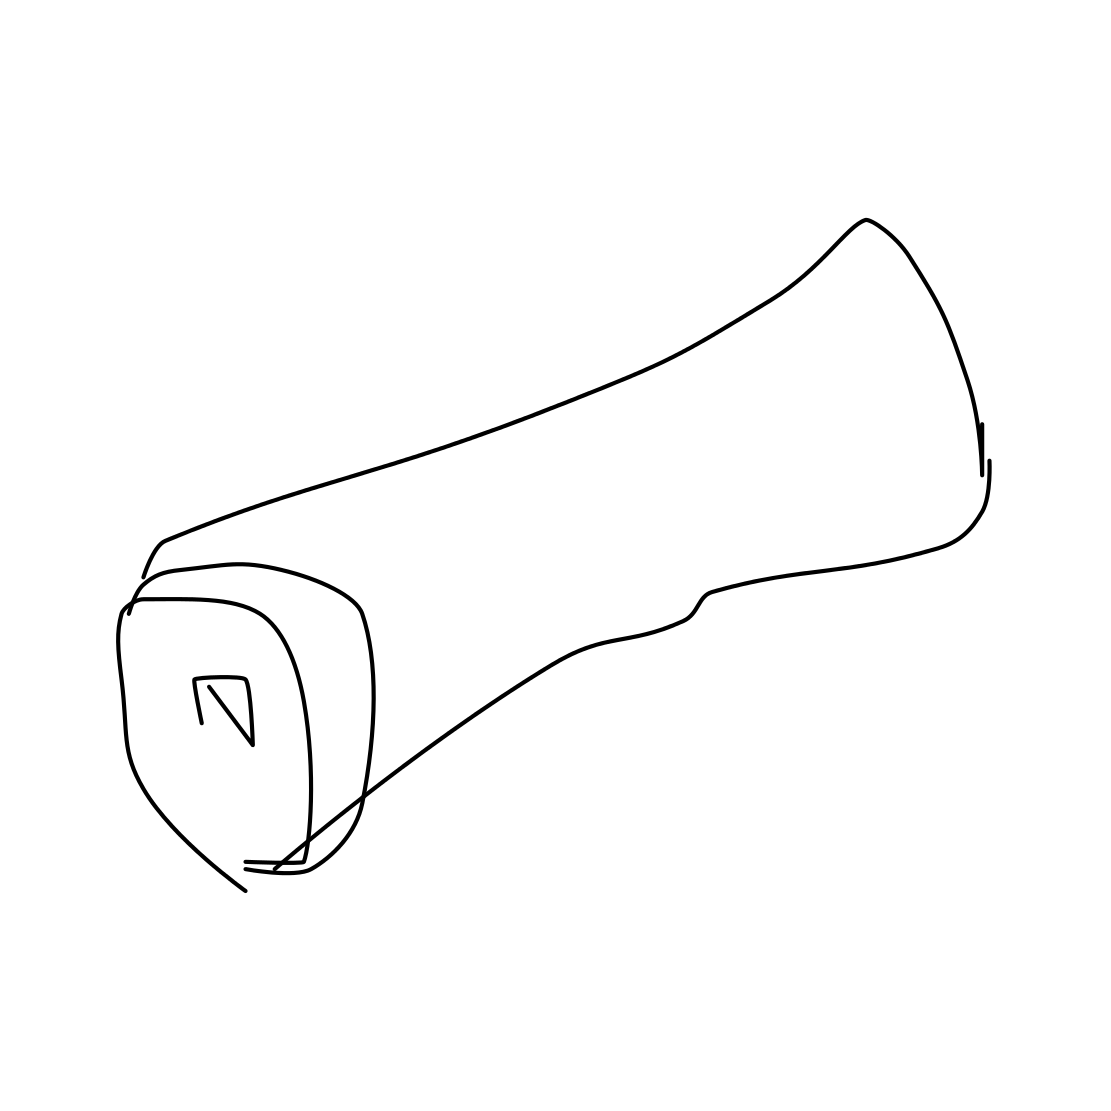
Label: flashlight